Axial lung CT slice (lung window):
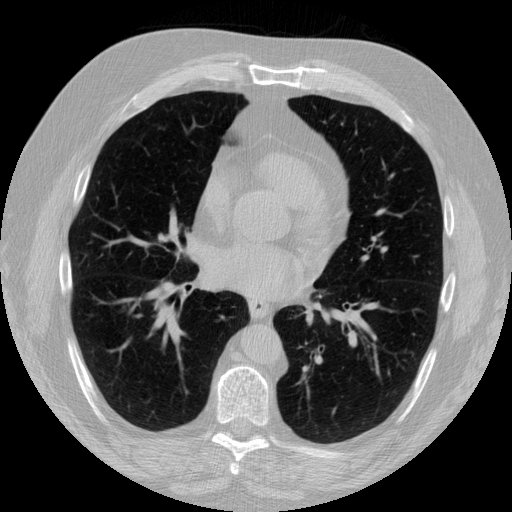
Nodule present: no